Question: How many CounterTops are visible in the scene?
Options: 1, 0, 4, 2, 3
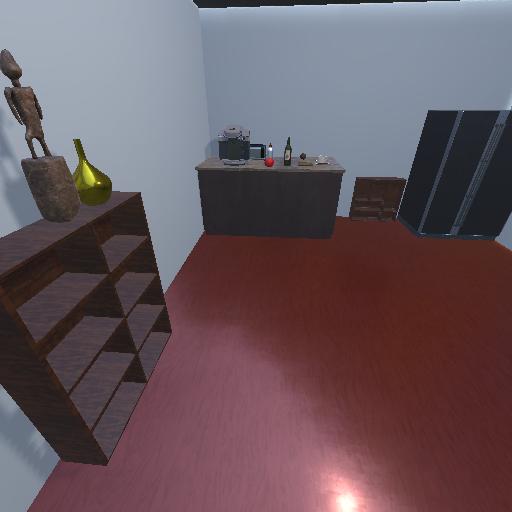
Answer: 1